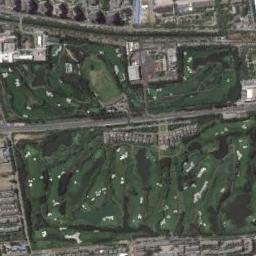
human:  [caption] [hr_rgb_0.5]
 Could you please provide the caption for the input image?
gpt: There are several bunkers and lakes, Several paths and many trees on the large green lawn in the golf course with many neatly arranged buildings and two roads beside the golf course .

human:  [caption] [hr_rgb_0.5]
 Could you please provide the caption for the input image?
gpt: Many buildings are beside the golf course .

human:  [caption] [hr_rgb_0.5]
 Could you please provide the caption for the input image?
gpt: At the intersection of the three paths, There are two bunkers .

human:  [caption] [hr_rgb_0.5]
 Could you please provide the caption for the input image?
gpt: The golf course with some fairways, Barrier trees and sandpits is surrounded by the residential area .

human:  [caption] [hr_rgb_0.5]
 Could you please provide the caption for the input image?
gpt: There are many bunkers and lakes on the golf course with buildings around .